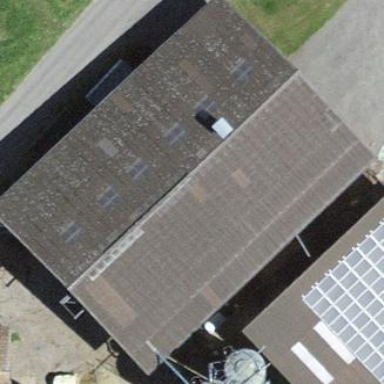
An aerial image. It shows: Hangar building.